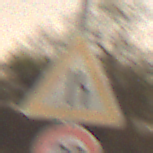
Verkehrszeichen: EinseitigVerengteFahrbahnRechts
Zusatzzeichen unten: Geschwindigkeit20
Umgebung: Outdoor, Nature
Tageszeit: Night
Wetter: Clear
Licht: Natural
Jahreszeit: NotSpecified
Kontrast: LowContrast